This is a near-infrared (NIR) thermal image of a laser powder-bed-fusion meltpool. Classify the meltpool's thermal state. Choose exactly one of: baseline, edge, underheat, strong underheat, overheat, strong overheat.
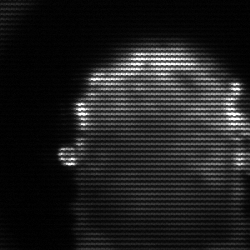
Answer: baseline